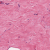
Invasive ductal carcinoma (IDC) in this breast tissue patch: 0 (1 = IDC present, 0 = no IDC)